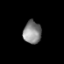
Tissue: prostate
Cell type: T cells
Senescence score: 0.3508
Nuclear area (px): 399
Mean DAPI intensity: 136.17